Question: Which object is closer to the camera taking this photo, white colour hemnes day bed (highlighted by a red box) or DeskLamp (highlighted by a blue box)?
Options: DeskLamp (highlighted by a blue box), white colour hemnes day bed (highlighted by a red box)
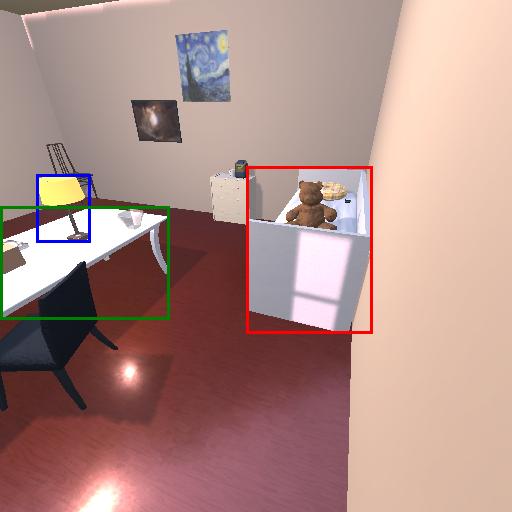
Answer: DeskLamp (highlighted by a blue box)